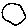
Label: circle